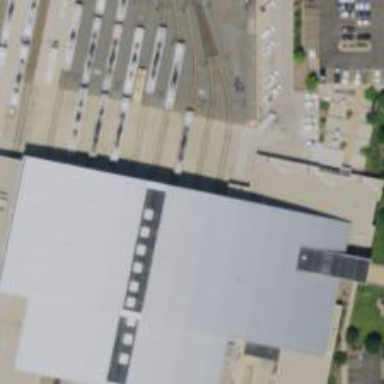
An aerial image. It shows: Light rail service yard with electrified contact line. The yard includes building passage tunnel.